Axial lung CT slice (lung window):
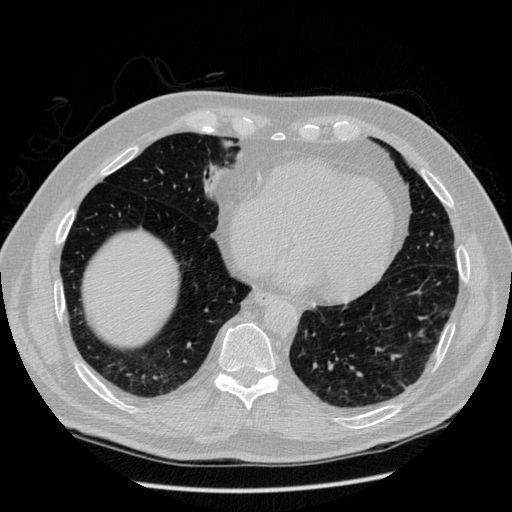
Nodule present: no